Aerial crown-view tile of a tropical tree (Barro Colorado Island, Panama), acquired 20241216:
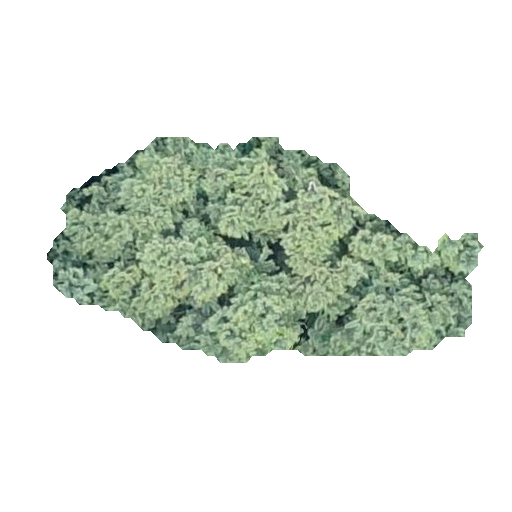
Species: Luehea seemannii
GBIF accepted scientific name: Luehea seemannii
Crown area: 97.892 m²